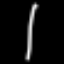
Label: line